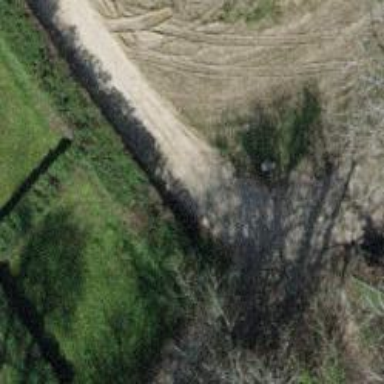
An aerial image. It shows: Compacted track with grade2 surface.